Question: I have multiple protocol in Xcode Project it will give error such like this. help me
Error Like :-> Cannot find Protocol declaration for 'ButtonDelegate' did you mean 'CustomDelegate'?
Thanks in Advance
Delegate Header File
'''
#import <UIKit/UIKit.h>
#import "Constant.h"
@protocol ButtonDelegate <NSObject>
-(void)ChatButtonClicked;
@end
@interface DonttreadonmeCell : UITableViewCell<UIGestureRecognizerDelegate,UITextViewDelegate>{
id <ButtonDelegate> Buttondelegate;
.h File
#import <UIKit/UIKit.h>
#import <Twitter/Twitter.h>
#import "JSONParsing.h"
#import "Facebook.h"
#import "DonttreadonmeCell.h"
#import "Constant.h"
@class DonttreadonmeCell;
@interface BookTextPeregraphselectedViewController : UIViewController<MFMailComposeViewControllerDelegate,FBSessionDelegate,FBRequestDelegate,ButtonDelegate,FBLoginDialogDelegate,FBDialogDelegate,JSONParsingDelegate,UITableViewDataSource,UITableViewDelegate,UIGestureRecognizerDelegate,UITextViewDelegate>{
'''
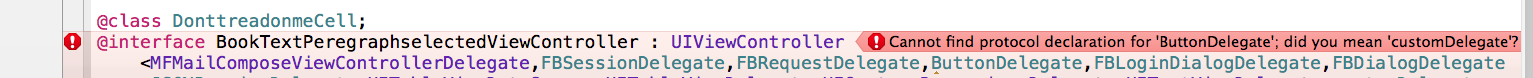
Answer: I declared my protocol declaration section in top of the import file... it worked thank God.
'''
@protocol ButtonDelegate <NSObject>
-(void)ChatButtonClicked;
@end
#import <UIKit/UIKit.h>
#import "Constant.h"
'''
Like this